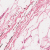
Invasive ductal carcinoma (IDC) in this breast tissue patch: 0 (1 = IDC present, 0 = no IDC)